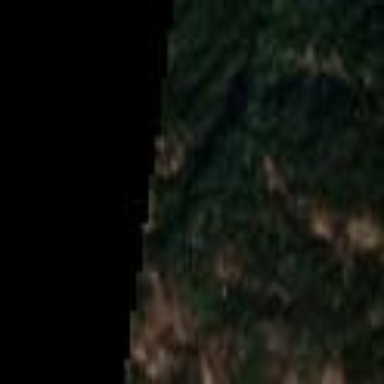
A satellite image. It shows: Forest area.